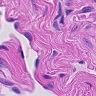
Metastatic tissue present: no